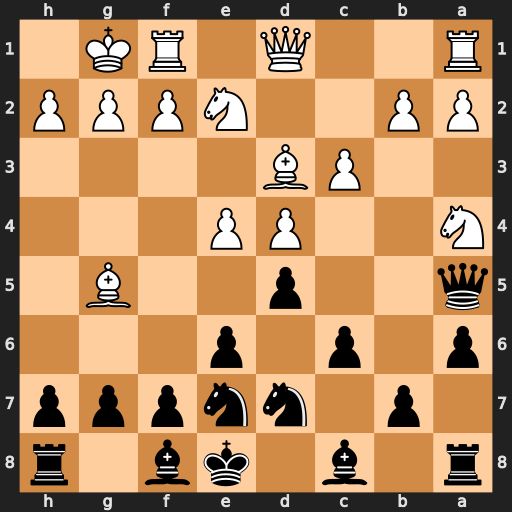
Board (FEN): r1b1kb1r/1p1nnppp/p1p1p3/q2p2B1/N2PP3/2PB4/PP2NPPP/R2Q1RK1
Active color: b
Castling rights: kq
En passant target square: -
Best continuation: dxe4 Bxe4 Qxg5